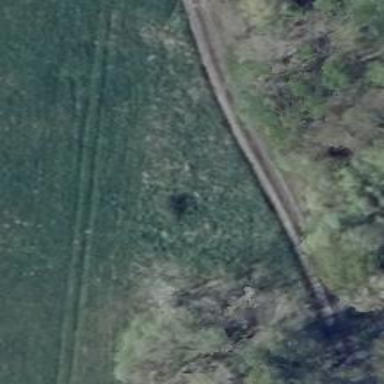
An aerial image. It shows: Grass track road with grade 5 tracktype.